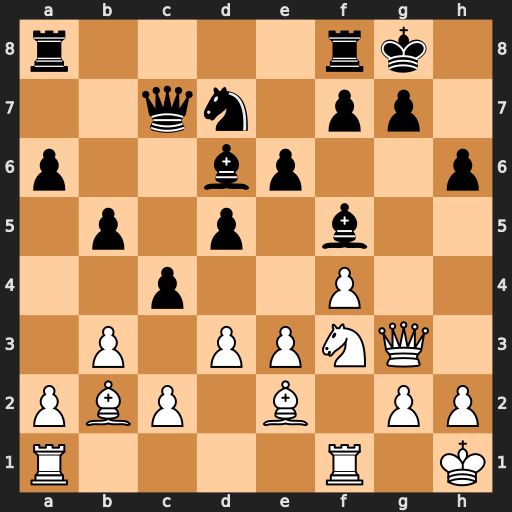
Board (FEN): r4rk1/2qn1pp1/p2bp2p/1p1p1b2/2p2P2/1P1PPNQ1/PBP1B1PP/R4R1K
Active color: w
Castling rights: -
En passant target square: -
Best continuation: Qxg7#